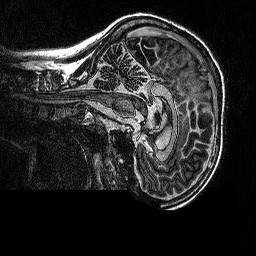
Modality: MP2RAGE
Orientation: sagittal
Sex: female
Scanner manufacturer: siemens
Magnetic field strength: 3 T
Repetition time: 5 s
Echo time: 0.00292 s